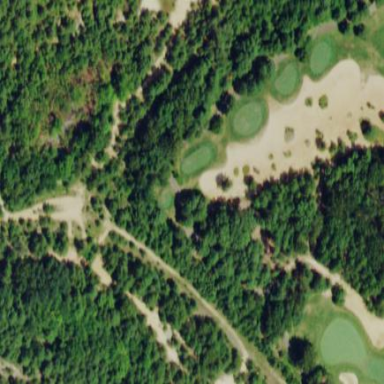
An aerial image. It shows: Golf bunker filled with natural sand.